Question:
like this view in Iphone ,i need to design the view for android.A list view contain both section Index and section Header.Please help.
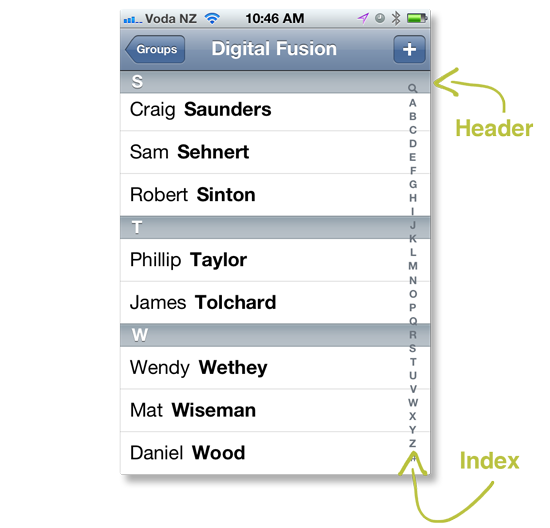
Answer: Try installing this app, i am most certain that there is a library project present in the app.
<URL>
Just a suggestion in case of Android the above could be accomplished by using a merge adapter by commonsware and sectionIndexer.
The closest one and smoothest would be
<URL>